Field crop: maize
Growth stage: 2
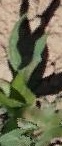
Species: maize